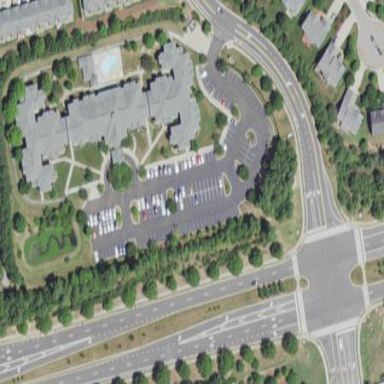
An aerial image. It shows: Commercial building.